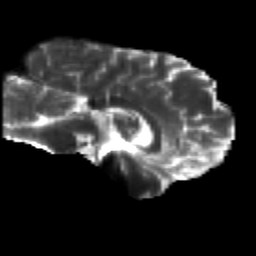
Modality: T2w
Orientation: sagittal
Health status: healthy
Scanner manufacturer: siemens
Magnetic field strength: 3 T
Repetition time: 12 s
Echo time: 0.092 s